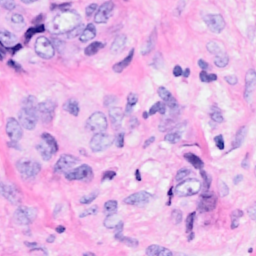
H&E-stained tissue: Breast